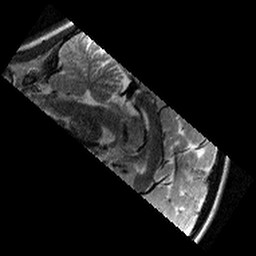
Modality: T2w
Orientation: sagittal
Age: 11
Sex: female
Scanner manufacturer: siemens
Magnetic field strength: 3 T
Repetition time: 9.23 s
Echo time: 0.067 s